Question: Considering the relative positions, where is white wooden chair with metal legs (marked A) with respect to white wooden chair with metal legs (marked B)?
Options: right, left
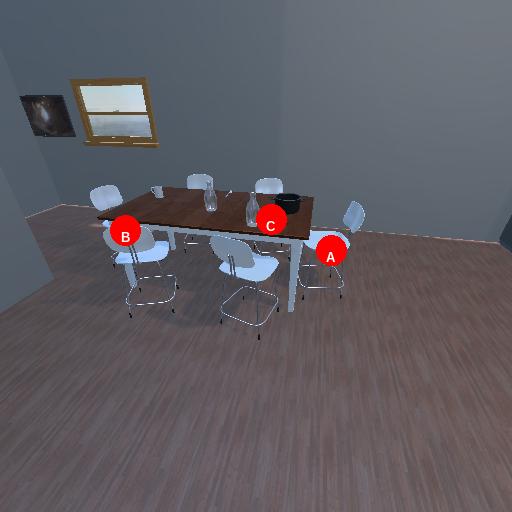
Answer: right